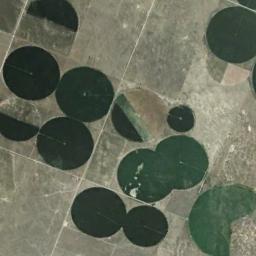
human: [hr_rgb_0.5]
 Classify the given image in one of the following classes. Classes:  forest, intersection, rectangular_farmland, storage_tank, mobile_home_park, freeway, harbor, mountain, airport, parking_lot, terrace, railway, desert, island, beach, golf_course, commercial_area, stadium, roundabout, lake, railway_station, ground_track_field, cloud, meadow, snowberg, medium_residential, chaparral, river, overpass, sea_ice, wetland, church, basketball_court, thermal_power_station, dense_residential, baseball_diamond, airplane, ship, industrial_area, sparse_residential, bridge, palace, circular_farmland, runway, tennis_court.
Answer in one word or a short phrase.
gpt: circular_farmland